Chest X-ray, AP view. Patient: 63 years old, sex M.
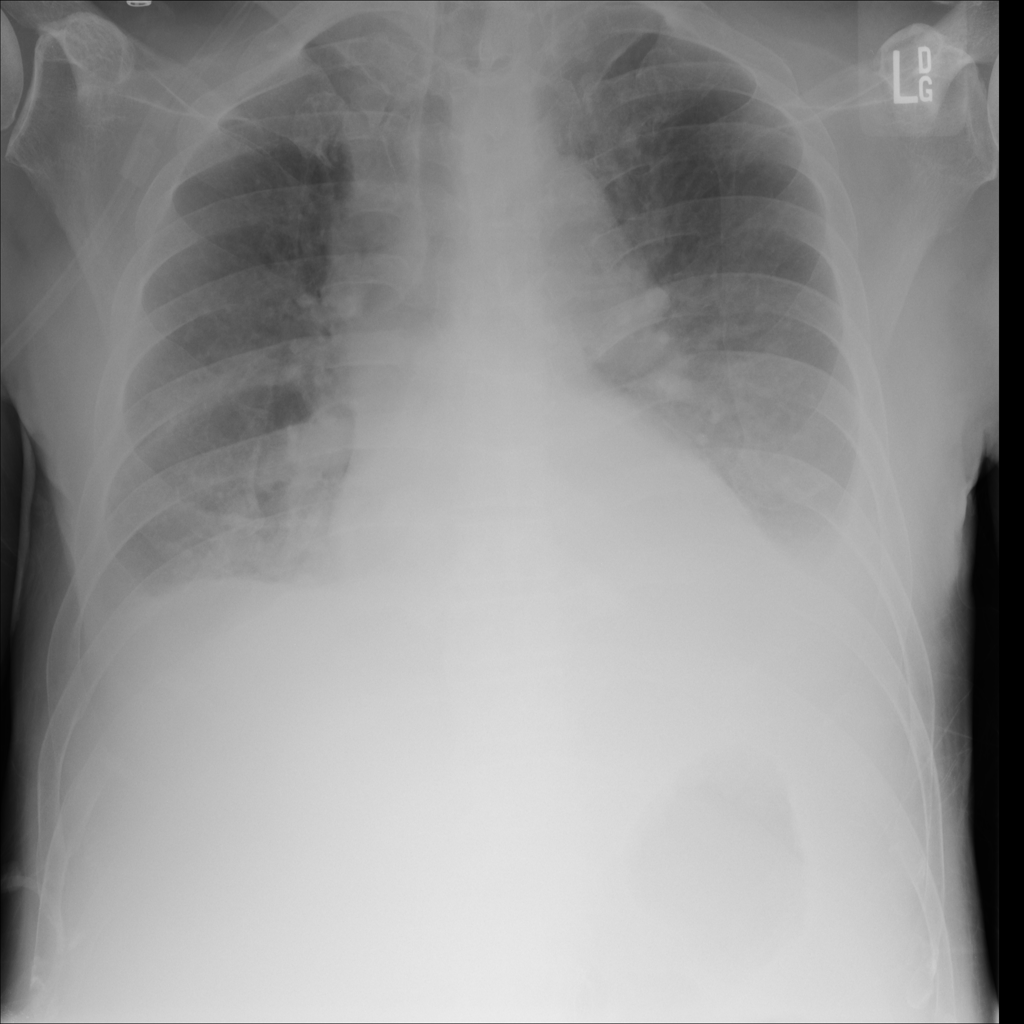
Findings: Effusion, Pleural_Thickening